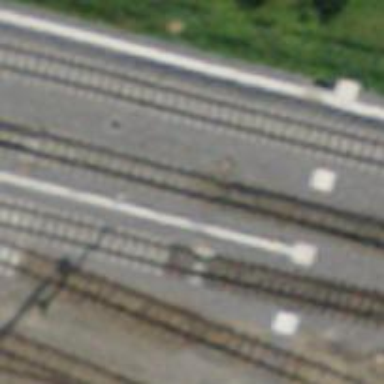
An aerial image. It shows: Railway switch.